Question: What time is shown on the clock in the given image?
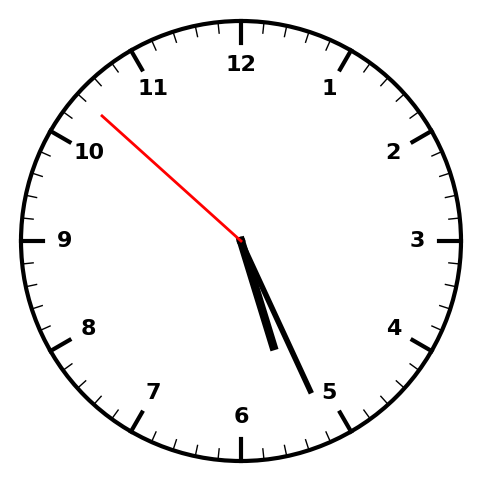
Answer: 05:25:52